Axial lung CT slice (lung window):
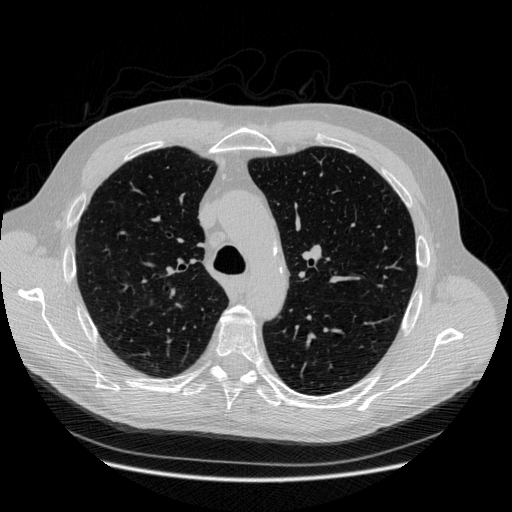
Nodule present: no